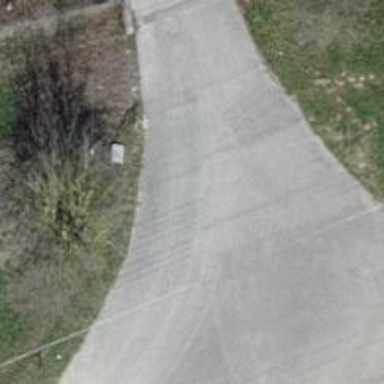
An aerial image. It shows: Residential road with high-quality surface.